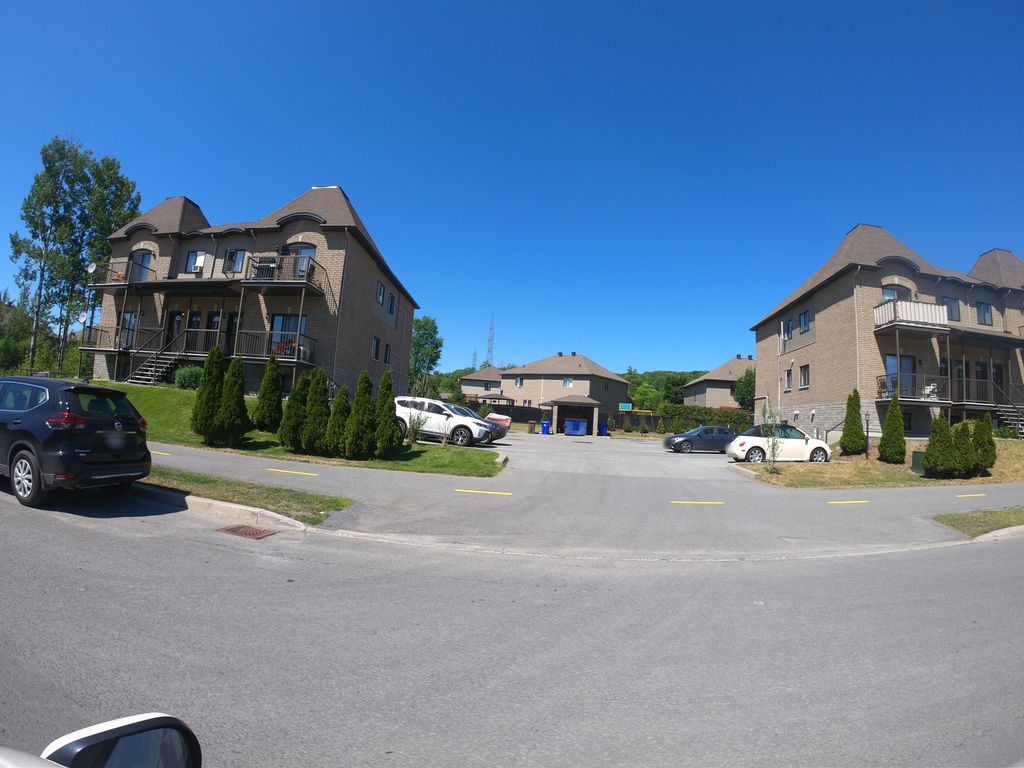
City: ottawa-gatineau